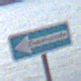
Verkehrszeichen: EinbahnstrasseLinksweisend
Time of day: SunriseSunset
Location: Outdoor (RoadRail)
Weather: PartlyCloudy
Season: NotSpecified
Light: Natural